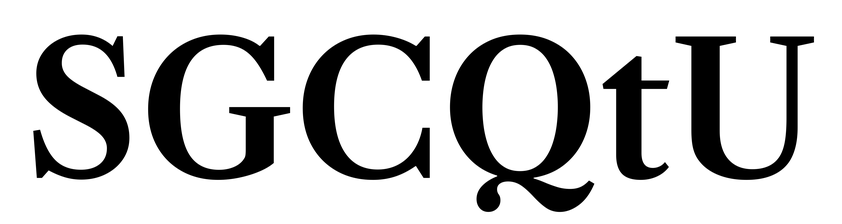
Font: LibreCaslonText_SemiBold